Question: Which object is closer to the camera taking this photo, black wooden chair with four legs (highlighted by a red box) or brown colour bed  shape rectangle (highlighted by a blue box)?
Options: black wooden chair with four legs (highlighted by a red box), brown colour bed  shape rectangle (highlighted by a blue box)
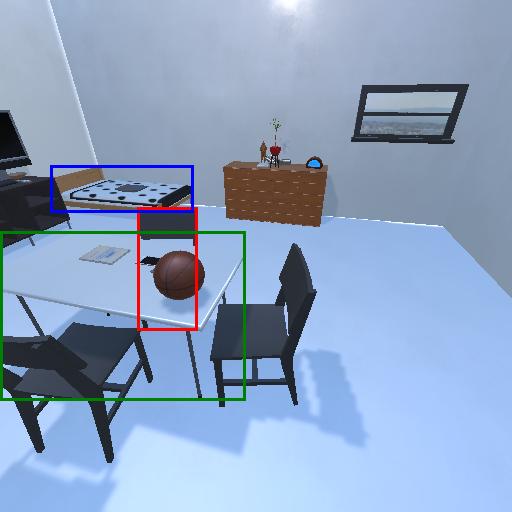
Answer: black wooden chair with four legs (highlighted by a red box)